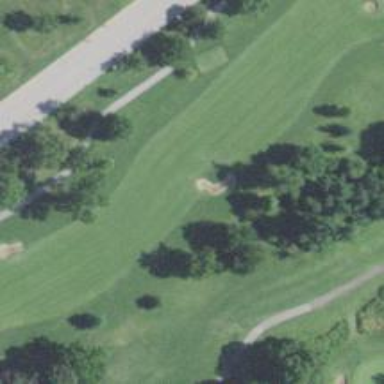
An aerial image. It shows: Grassy fairway on golf course.